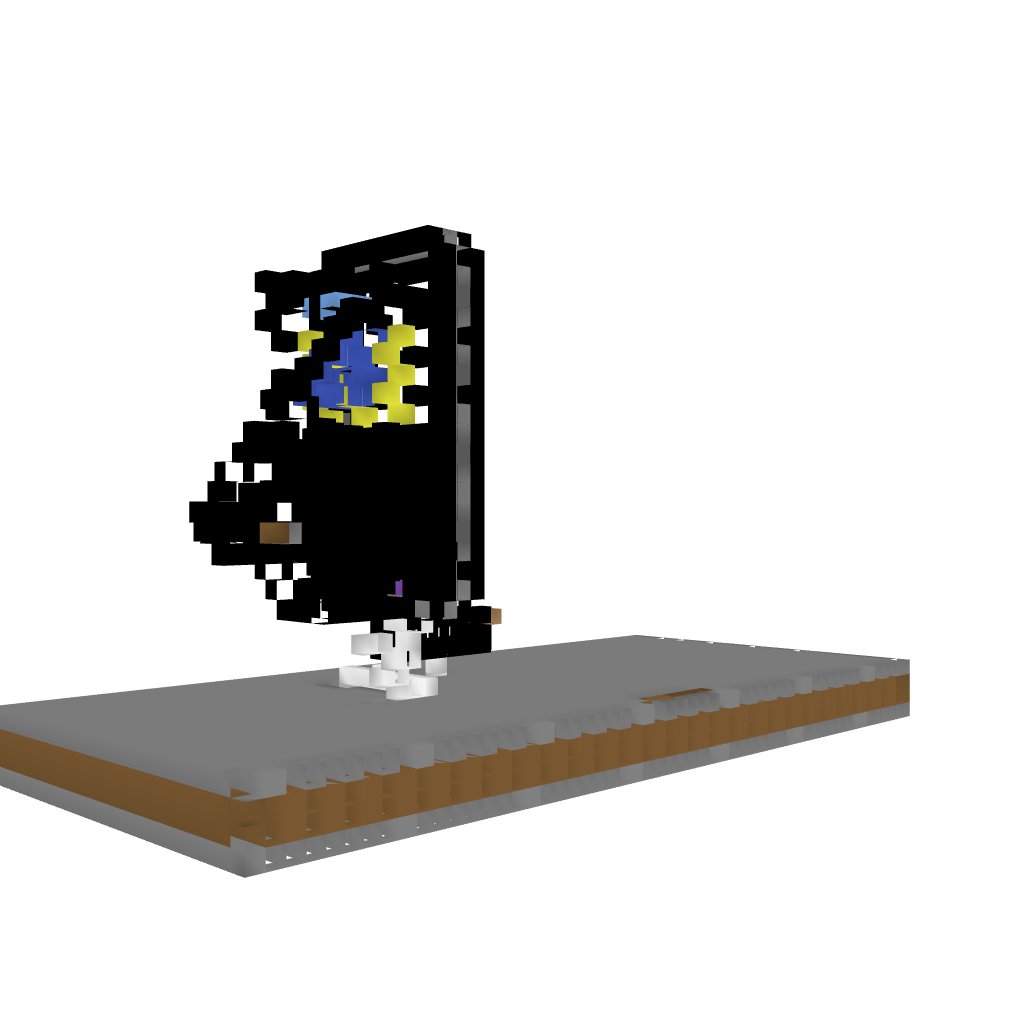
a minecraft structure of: Mphone bad low quality